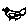
Label: bird